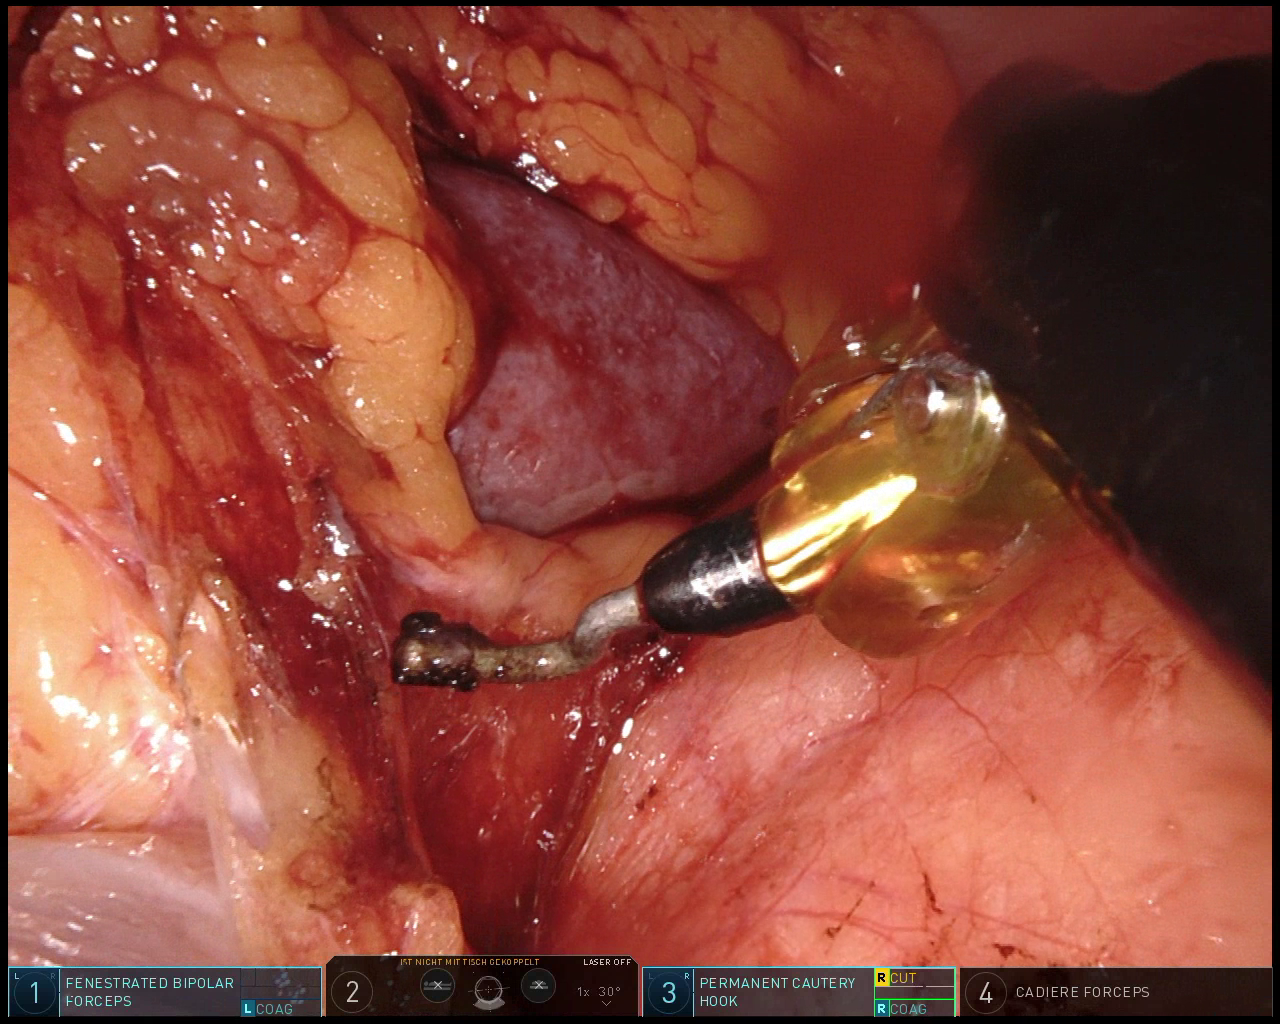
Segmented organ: spleen
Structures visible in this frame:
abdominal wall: yes
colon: yes
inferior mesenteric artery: no
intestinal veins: no
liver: no
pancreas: no
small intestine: no
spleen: yes
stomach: no
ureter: no
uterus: no
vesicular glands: no